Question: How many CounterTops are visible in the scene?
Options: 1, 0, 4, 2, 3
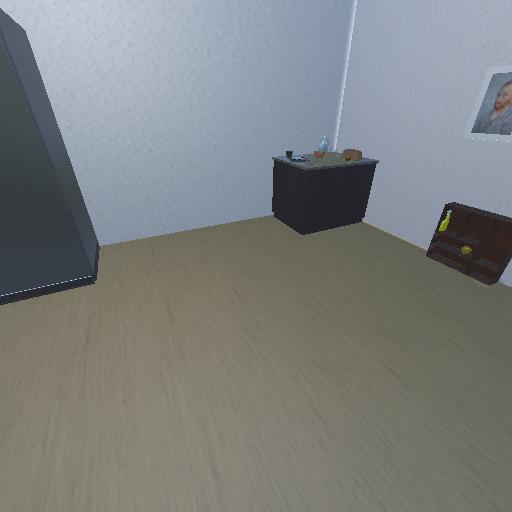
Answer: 1